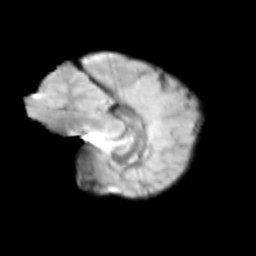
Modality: T2w
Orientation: sagittal
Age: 11
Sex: female
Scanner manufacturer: siemens
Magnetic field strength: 3 T
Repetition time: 3.8 s
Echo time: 0.07 s